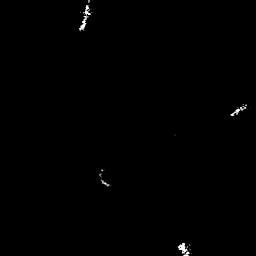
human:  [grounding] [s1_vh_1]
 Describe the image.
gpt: In the satellite image, there is  <ref>1 small ship </ref> <box>[[29, 1, 35, 12, 0]]</box> located at top,  <ref>1 small ship </ref> <box>[[89, 39, 96, 45, 0]]</box> located at right,  <ref>1 small ship </ref> <box>[[67, 94, 74, 99, 0]]</box> located at bottom right.